Question: I am working on an application that will help me improve my OO design skills. I have almost completed the assignment but feel that I need to make my application more extensible and need some inputs on how to achieve this.
The problem domain can be described in a nutshell as follows:
The problem domain is to design a shopping cart application. There are different categories for an item such as food, books, etc. The rate of tax for which an item is eligible depends upon the category of the item. There are well defined tax policies, e.g basic tax of 10 % is applicable for all items except items belonging to the category food, all imported items are subject to additional import duty tax of 5 %.
The area I want to focus on is the module responsible for deciding the eligibility of an item for a given tax policy. I have used ideas from other people and the internet to come up with the following design for the tax module :

defines the condition that must be satisfied for an item to eligible for a TaxPolicy. Concrete implementers implement the isEligible method and provide the business logic for determining whether an item is eligible for a policy or not eg. isEligible method in ImportedTaxCriteria will check if an item is imported or not.
has a TaxCriteria, the rate at which the tax is applicable, and the name for the tax policy. The relation between TaxPolicy and TaxCriteria is based on the specification pattern.
is made up of one or more TaxPolicy instances.
SalesEngine has a SalesPolicy and a TaxCalculator. The applyPolicies method is passed an Order that contains a list of items.
applyPolicies will iterate through each item in the order and check its eligibility against each TaxPolicy in the sales policy and calculate the tax using a TaxCalculator based on the applicable policies.
The new problem domain :
Every country has different sales policies defined. Import duty in the US could be 5 percent whereas import duty in China could be 3 %. To address this requirement, I was thinking of using a simple factory pattern. SalesPolicy will no longer be a class but an interface with a getTaxPolicies method that returns a list of TaxPolicy. USASalesPolicy and ChinaSalesPolicy will implement SalesPolicy and the getTaxPolicies method will return a list of TaxPolicy pertaining to the specific country respectively.
Similarly, every country will have its own tax calculation adjustments. USATaxCalculator and ChinaTaxCalculator can take care of indepent implementations.
Finally, SalesEngine will be passed a SalesPolicyFactory and a TaxCalculatorFactory in the constructor instead of directly passing a SalesPolicy and a TaxCalcualtor. The applyPolicies method will be passed an additional parameter which will be a String representing the country. The applyPolciies method will pass the country to the factories in SalesEngine and use them to create appropriate SalesPolicy and TaxCalculator instances to be used for calculating the tax.
This is what my thought process has been so far. Am I doing justice to the well defined design principles an the factory pattern? How can I use abstract factory pattern such that SalesPolicy and TaxCalculator represent the families of related products? Is there a better way to solve the problem than the one I have used?
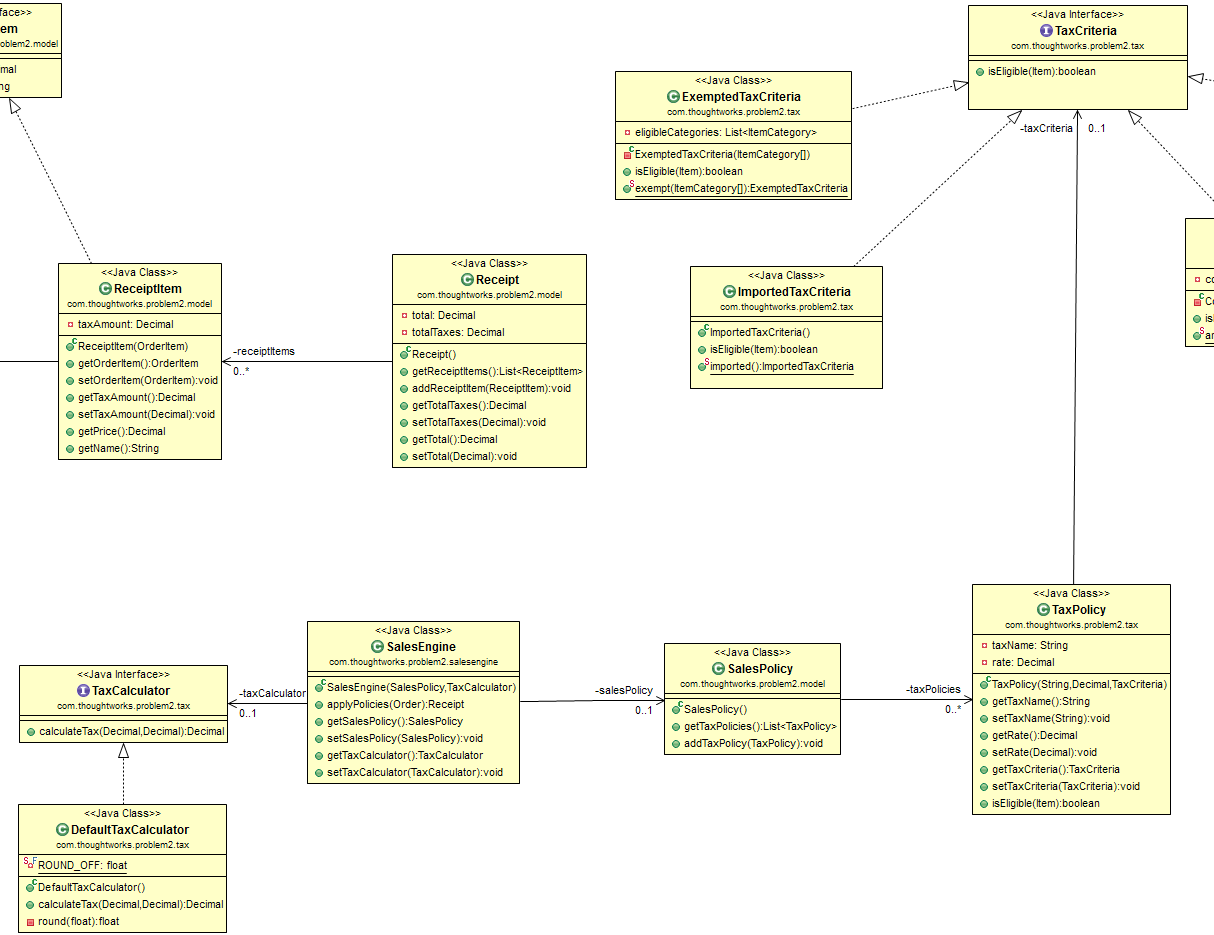
Answer: You can, if you wish, incorporate the Abstract Factory pattern to deal with the creation of TaxPolicy objects.
In your case that would involve:
'AbstractTaxPolicyFactory' - an interface with abstract methods 'createItemCategoryTaxPolicy()' and 'createImportDutyTaxPolicy()', that would create abstract tax policies 'ItemCategoryTaxPolicy' and 'ImportDutyTaxPolicy' (these would be your "families of related products")
'USTaxPolicyFactory' and 'ChinaTaxPolicyFactory' - two concrete factories, each implementing those two methods to create concrete tax policies like 'ChinaImportDutyTaxPolicy', etc.
'ItemCategoryTaxPolicy' and 'ImportDutyTaxPolicy' - interfaces for the respective concrete tax policies
'USItemCategoryTaxPolicy', 'USImportDutyTaxPolicy', 'ChinaItemCategoryTaxPolicy', and 'ChinaImportDutyTaxPolicy' - the four concrete tax policies. For instance, at runtime the 'USImportDutyTaxPolicy' would be created by the 'USTaxPolicyFactory', and would be of 'ImportDutyTaxPolicy' type.
'SalesPolicy' would be your client that would use the abstract factory and abstract tax policies interfaces, e.g.:
'''
AbstractTaxPolicyFactory absFactory = new ChinaTaxPolicyFactory();
// or use a static factory method:
// TaxPolicyFactoryCreator.createNewFactory(Country.CHINA);
ItemCategoryTaxPolicy itemCatTaxPolicy = absFactory.createItemCategoryTaxPolicy();
addTaxPolicy(itemCatTaxPolicy);
ImportDutyTaxPolicy importDutyTaxPolicy = absFactory.createImportDutyTaxPolicy();
addTaxPolicy(importDutyTaxPolicy);
'''